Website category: university
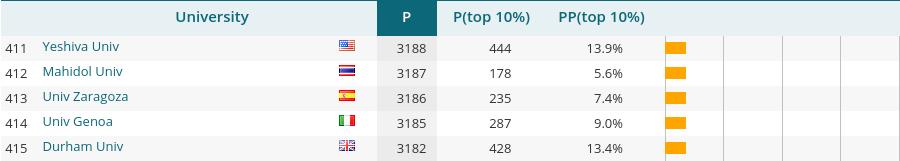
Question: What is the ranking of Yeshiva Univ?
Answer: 411

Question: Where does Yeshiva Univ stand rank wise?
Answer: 411

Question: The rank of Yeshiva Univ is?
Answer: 411

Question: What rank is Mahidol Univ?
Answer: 412

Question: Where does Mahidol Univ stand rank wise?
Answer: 412

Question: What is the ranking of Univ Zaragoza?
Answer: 413

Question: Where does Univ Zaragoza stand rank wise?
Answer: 413

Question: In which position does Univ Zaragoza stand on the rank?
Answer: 413

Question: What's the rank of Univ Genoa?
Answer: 414

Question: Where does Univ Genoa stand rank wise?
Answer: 414

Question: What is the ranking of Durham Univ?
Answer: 415

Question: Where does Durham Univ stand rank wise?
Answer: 415

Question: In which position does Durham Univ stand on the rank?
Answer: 415

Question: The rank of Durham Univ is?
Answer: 415

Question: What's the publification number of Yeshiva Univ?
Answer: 3188

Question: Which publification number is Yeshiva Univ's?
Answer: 3188

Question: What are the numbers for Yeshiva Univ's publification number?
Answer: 3188

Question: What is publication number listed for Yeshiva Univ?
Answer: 3188

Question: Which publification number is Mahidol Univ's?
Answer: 3187

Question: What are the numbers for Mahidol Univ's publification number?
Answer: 3187

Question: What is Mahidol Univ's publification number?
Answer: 3187

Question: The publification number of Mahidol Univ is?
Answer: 3187

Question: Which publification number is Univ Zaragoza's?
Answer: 3186

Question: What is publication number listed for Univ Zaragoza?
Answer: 3186

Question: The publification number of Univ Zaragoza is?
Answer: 3186

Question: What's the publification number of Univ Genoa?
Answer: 3185

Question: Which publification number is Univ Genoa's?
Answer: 3185

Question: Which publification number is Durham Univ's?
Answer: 3182

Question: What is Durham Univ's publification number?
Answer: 3182

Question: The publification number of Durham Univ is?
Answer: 3182

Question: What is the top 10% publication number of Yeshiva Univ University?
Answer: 444

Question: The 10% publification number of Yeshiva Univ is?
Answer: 444

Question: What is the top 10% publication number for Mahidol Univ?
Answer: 178

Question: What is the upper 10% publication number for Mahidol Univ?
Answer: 178

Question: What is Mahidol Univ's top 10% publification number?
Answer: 178

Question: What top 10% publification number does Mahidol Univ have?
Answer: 178

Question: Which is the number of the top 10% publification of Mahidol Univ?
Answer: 178

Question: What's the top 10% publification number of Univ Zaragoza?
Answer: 235

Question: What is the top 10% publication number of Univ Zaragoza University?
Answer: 235

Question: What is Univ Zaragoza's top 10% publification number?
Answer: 235

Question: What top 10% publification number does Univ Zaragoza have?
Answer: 235

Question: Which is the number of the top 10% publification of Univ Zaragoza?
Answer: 235

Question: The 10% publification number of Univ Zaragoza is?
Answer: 235

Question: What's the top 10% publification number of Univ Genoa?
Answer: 287

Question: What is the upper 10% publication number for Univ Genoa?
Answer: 287

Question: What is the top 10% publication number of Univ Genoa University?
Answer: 287

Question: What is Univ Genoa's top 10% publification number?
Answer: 287

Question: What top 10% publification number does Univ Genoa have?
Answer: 287

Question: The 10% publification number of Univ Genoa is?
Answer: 287

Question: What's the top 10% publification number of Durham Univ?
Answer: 428

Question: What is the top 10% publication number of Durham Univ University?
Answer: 428

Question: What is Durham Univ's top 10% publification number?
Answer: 428

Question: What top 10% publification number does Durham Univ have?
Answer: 428

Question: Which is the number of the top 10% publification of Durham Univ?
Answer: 428

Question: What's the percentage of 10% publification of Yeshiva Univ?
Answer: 13.9%

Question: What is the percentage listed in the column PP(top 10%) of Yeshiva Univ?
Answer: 13.9%

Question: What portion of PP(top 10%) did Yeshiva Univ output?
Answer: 13.9%

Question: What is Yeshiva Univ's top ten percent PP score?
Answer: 13.9%

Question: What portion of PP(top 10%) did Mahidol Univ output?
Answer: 5.6%

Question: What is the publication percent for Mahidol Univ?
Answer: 5.6%

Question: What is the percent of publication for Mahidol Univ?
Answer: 5.6%

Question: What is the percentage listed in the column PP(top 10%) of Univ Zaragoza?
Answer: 7.4%

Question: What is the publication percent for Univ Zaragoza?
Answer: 7.4%

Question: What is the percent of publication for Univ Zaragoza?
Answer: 7.4%